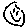
Label: smiley face